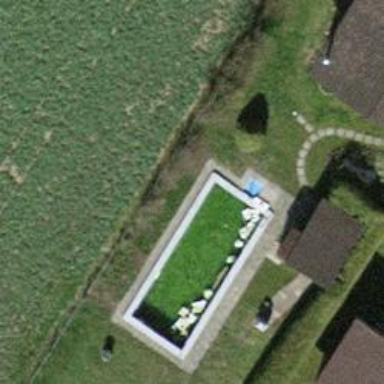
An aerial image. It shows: Swimming pool located in leisure land.